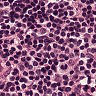
Metastatic tissue present: no